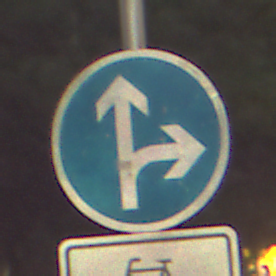
Verkehrszeichen: VorgeschriebeneFahrtrichtungGeradeausOderRechts
Zusatzzeichen unten: EinspurigeFahrzeugeFrei1
Umgebung: Outdoor, Suburban
Tageszeit: Night
Wetter: Clear
Licht: Artificial
Jahreszeit: NotSpecified
Kontrast: MediumContrast